Question: I am trying to use JCrop to crop an image. However the results are frustratingly wrong and I am not sure why. I have an image uploader that when someone selects in image a javascript changes the source of an image already on the page to match the newly upload image. I then have this code:
'''
$('#myForm').ajaxForm({
dataType: 'json',
success: function (result) {
$("#image-editor-preview img")
.attr("src", "/Profiles/AvatarWorker/" + _id + "?random=" + Math.random())
.Jcrop({
aspectRatio: 1,
setSelect: [100, 100, 50, 50],
minSize: [160, 160],
maxSize: [160, 160],
onChange: setCoords,
onSelect: setCoords
});
}
});
var x = 0, y = 0, w = 0, h = 0;
function setCoords(c) {
x = c.x;
y = c.y;
w = c.w;
h = c.h;
};
'''
However this is what happens:

I have tried tried quite a bit to fix this but the end results are ALWAYS the same. Anyone have any ideas? Thanks.
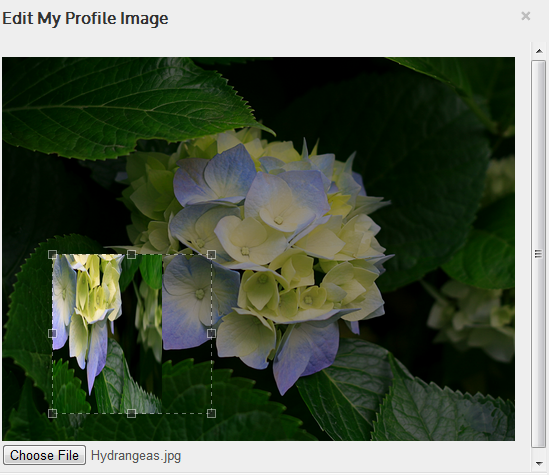
Answer: I was able to figure it out. Turns out that JCrop inside a twitter bootstrap modal has an issue with the width of the JCrop box. The twitter bootstrap modal is overriding the CSS inside the JCrop css. Had to modify the CSS in JCrop to not have this happen.